Question: Recently I have been getting into some Gui programming in Java. I noticed that when I created a JComboBox and tried to display in my gui that the text doesn't come in full. Alot of the time it is blurred, as shown as below. I have tried increasing the size of the GridBagConstraint but it still occurs. This would also happen to the button once I press it as well.

Class 1:
'''
public class load {
private JFrame frame;
public static void main(String args[]) throws InvocationTargetException,
InterruptedException {
EventQueue.invokeAndWait(new Runnable() {
public void run() {
try {
UIManager.setLookAndFeel(UIManager
.getSystemLookAndFeelClassName());
} catch (Exception ex) {
ex.printStackTrace();
}
// Create the UI here
load window = new load();
window.frame.setVisible(true);
}
});
}
private void loadGui() {
JButton create = new JButton();
create.addActionListener(new ActionListener() {
@Override
public void actionPerformed(ActionEvent arg0) {
// TODO Auto-generated method stub
SelectionView a = new SelectionView();
// VVPRIMARY ERROR CURRENTLY VV
// unable to setvisible false without the nextframe losing pixel
frame.setVisible(false);
frame.dispose();
}
});
frame.setSize(400, 400);
frame.add(create);
}
}
'''
Class 2:
'''
public class SelectionView extends JFrame {
public SelectionView() {
// intialize frame
JFrame selection = new JFrame("Sport Selection");
JPanel a = new JPanel();
a.setLayout(new GridBagLayout());
GridBagConstraints c = new GridBagConstraints();
selection.setSize(300, 500);
final JComboBox box = createDropdown();
JButton load = new JButton("Load");
load.addActionListener(new ActionListener() {
@Override
public void actionPerformed(ActionEvent arg0) {
// TODO Auto-generated method stub
int value = box.getSelectedIndex();
switch (value) {
case 0:
TableTennisView a = new TableTennisView();
break;
case 1:
BasketBallView b = new BasketBallView();
break;
default:
System.out.println("Nothing");
break;
}
}
});
// create comboBox
a.add(box, c);
a.add(load, c);
selection.add(a);
selection.setVisible(true);
}
/**
* Method CreateDropDown
*
* Creates the dropdown menu for the selection view
*
* @return the dropdown menu used in the view
*/
public JComboBox createDropdown() {
String[] sport = { "Table Tennis", "BasketBall" };
JComboBox cb = new JComboBox(sport);
return cb;
}
}
'''
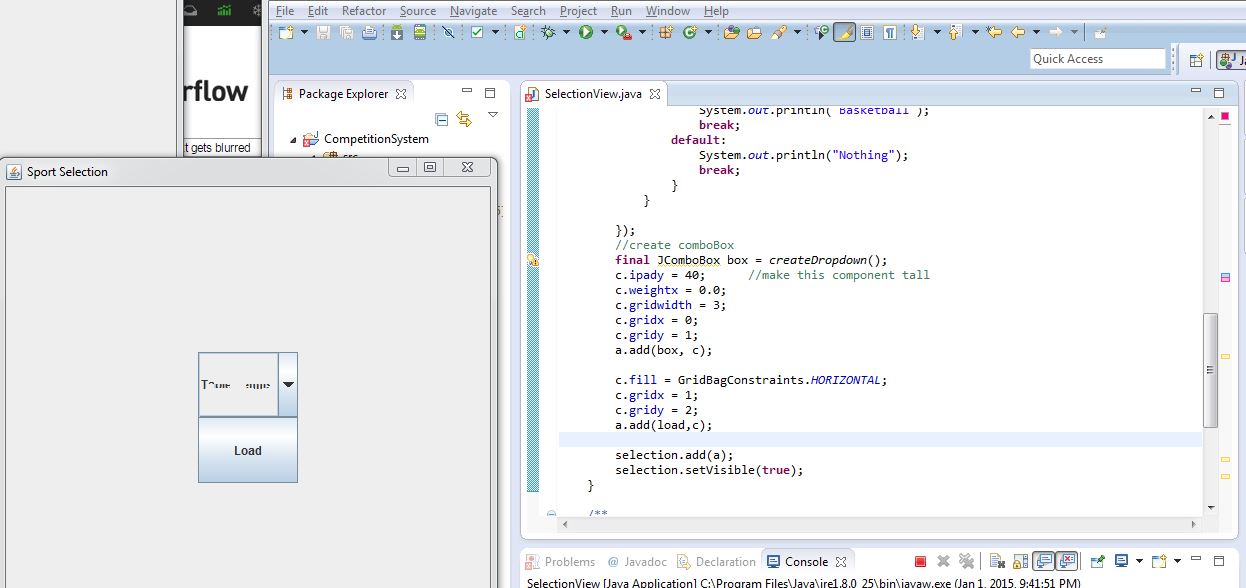
Answer: Make sure you are initialise (and updating) the UI from within the context of the Event Dispatching Thread.
See <URL> for more details.
'''
EventQueue.invokeAndWait(new Runnable() {
@Override
public void run() {
try {
UIManager.setLookAndFeel(UIManager.getSystemLookAndFeelClassName());
} catch (ClassNotFoundException | InstantiationException | IllegalAccessException | UnsupportedLookAndFeelException ex) {
ex.printStackTrace();
}
// Create the UI here
}
});
'''
Also, if possible, call 'setVisible' on the window last, after you have established the basic UI. If the UI is dynamic, you will need to call 'revalidate' and 'repaint' on the container that you are adding your components to or consider using a 'CardLayout'
Some video drivers can cause problems on some platforms, if problems persist, consider providing a <URL> which demonstrates your problem. This will result in less confusion and better responses